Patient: sex F, age 54
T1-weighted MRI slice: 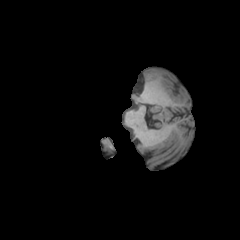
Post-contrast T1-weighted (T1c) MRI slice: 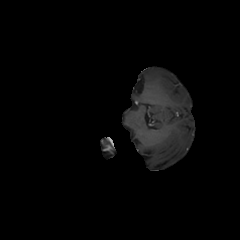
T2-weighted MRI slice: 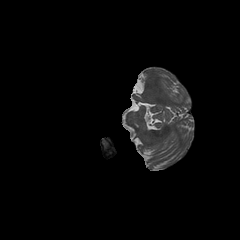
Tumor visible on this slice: no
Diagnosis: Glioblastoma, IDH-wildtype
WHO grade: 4